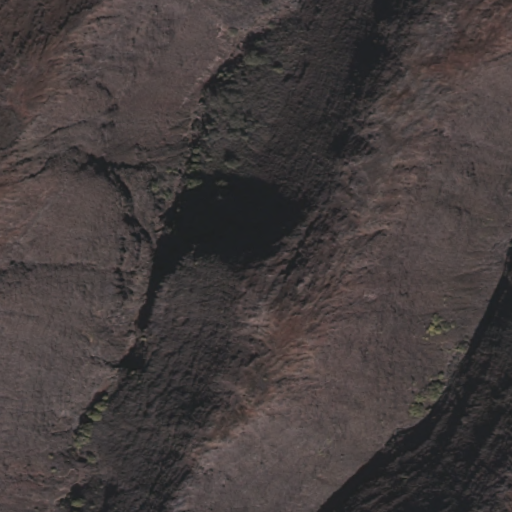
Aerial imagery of ridge(s) in Hawaii named Kahinahina Ridge containing only unknown